You are looking at the raw vibration waveform of a rotating shaft. What is the most likely rotor condition (normal, misalignment, unbalance, looseness)?
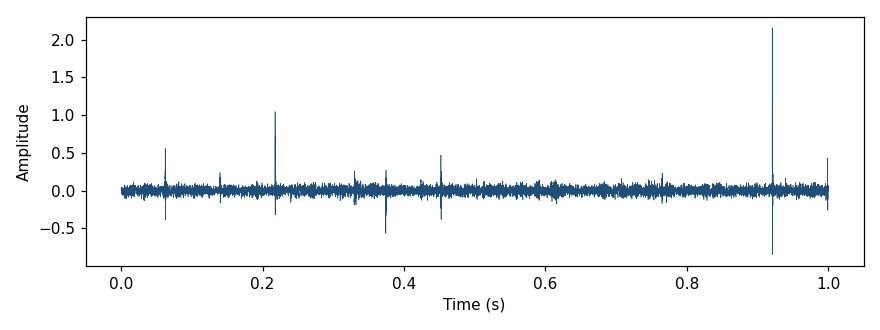
Answer: misalignment